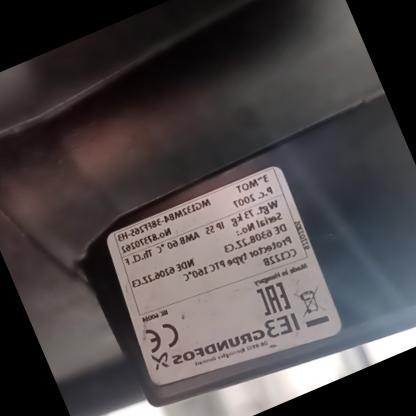
Klasa: tabliczka-znamionowa